Question: I'm currently working on drawing vertical Chinese text in a label. Here's what I am trying to achieve, albeit with Chinese Characters:

I've been planning to draw each character, rotate each character 90 degrees to the left, then rotating the entire label via affine transformations to get the final result. However, it feels awfully complicated. Is there an easier way to draw the text without complicated CoreGraphics magic that I'm missing?
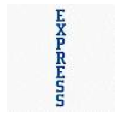
Answer: Well, You can do like below:
'''
labelObject.numberOfLines = 0;
labelObject.lineBreakMode = NSLineBreakByCharWrapping;
'''
and setFrame with -- height:100, width:20 It will work fine..